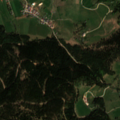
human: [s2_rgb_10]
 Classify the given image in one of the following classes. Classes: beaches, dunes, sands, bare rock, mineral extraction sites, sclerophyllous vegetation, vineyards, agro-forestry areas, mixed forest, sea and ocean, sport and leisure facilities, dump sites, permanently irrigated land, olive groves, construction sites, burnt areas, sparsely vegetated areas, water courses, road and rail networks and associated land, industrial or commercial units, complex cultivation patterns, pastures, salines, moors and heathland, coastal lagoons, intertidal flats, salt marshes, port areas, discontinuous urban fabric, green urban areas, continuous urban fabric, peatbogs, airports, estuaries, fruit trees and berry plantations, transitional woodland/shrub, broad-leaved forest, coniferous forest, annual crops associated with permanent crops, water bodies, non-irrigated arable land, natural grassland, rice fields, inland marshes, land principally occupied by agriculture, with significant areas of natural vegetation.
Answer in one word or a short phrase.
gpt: discontinuous urban fabric, pastures, coniferous forest